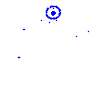
Particle: pion